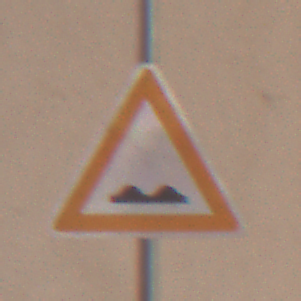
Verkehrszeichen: UnebeneFahrbahn
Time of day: Midday
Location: Outdoor (Urban)
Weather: PartlyCloudy
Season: NotSpecified
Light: Natural